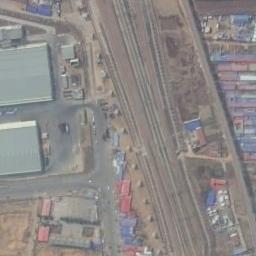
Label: railway